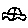
Label: car